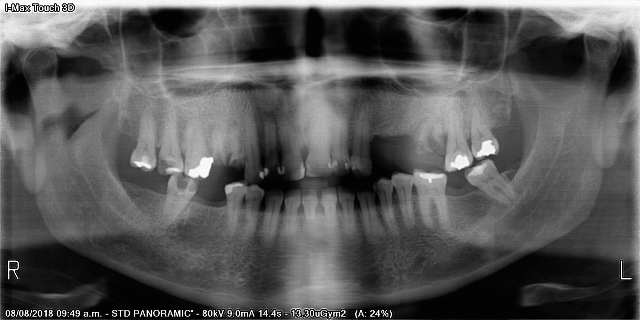
adult